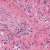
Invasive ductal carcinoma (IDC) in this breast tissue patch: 0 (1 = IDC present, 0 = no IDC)